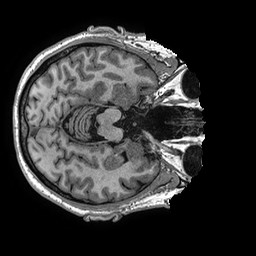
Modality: T1w
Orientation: axial
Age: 60
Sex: male
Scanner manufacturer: ge
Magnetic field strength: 3 T
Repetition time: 0.006952 s
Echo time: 0.00292 s